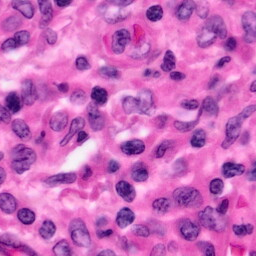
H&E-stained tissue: Pancreatic